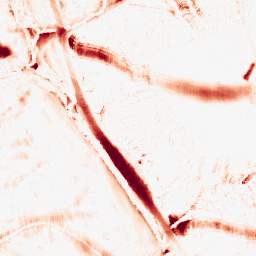
Category: morphological
Decomposition family: morphological_ellipse
Decomposition parameters: operation: opening
width: 30
height: 20
Upsampling method: regularized
Upsampling parameters: scale: 2
lambda_reg: 0.01
Upsampling scale: 2